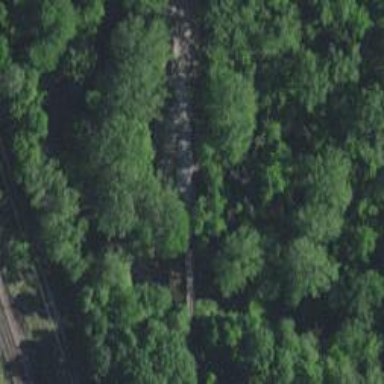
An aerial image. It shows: Abandoned railway bridge over cycleway. The structure of the bridge is beam.